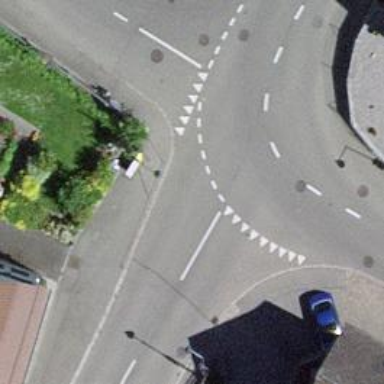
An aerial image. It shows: Post box.